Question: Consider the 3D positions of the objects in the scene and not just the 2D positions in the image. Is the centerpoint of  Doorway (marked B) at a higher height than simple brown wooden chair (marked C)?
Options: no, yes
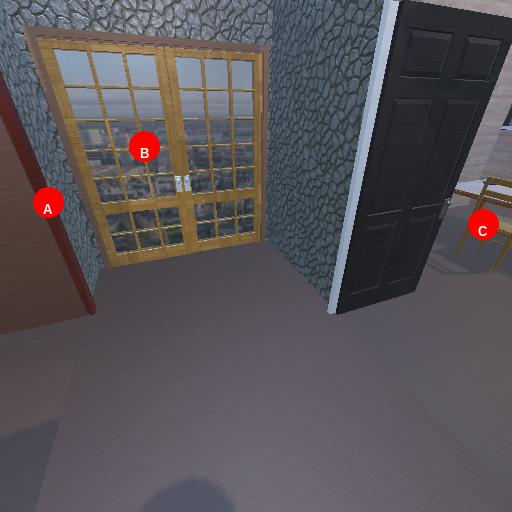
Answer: no